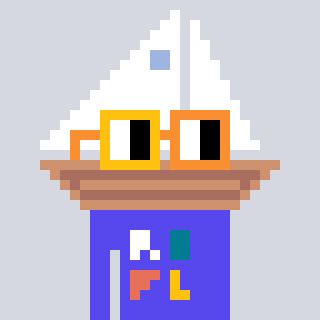
a pixel art character with square yellow and orange glasses, a sailboat-shaped head and a computerblue-colored body on a cool background